Aerial crown-view tile of a tropical tree (Barro Colorado Island, Panama), acquired 20240813:
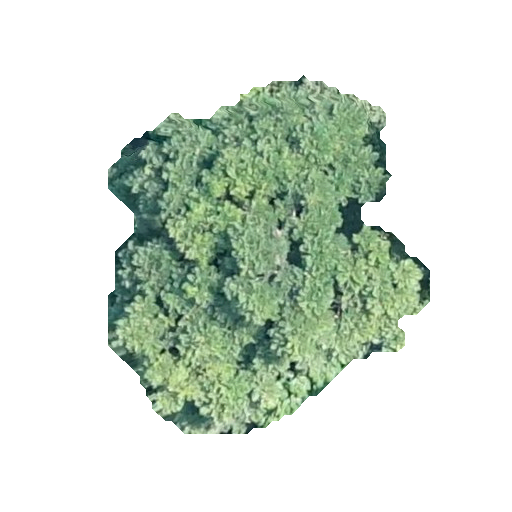
Species: Jacaranda copaia
GBIF accepted scientific name: Jacaranda copaia
Crown area: 123.567 m²